Question: I have the table 'cname'
'''
CREATE TABLE cname
(
cid integer,
cname text,
rel text
)
'''
and these are some data in it.
'''
INSERT INTO cname VALUES (1, 'name1', 'a1');
INSERT INTO cname VALUES (2, 'surname1', 'a1');
INSERT INTO cname VALUES (3, 'name2', 'b2');
INSERT INTO cname VALUES (4, 'surname2', 'b2');
'''
and it look like this,

- 'rel''cid''cid''(1,2)'
---
expecting reslut
'''
cname
-----
surname1_name1
'''
Note : while concatenate the filed 'cname' the should come first, i.e in 'rel'
the max of cid (2) should consider first.
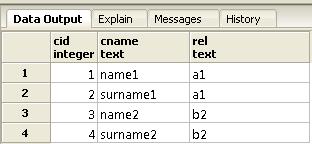
Answer: According to your criteria you can do this in two ways..
Option 1 - using <URL>
'''
with cte as (
select cname,rel from cname order by cid desc
)
select string_agg(cname,'.') full_name from cte group by rel
'''
Option 2 - using a sub select on
'''
select string_agg(cname,'.') full_name
from (select cname,rel from cname order by cid desc) t
group by rel
'''
---
You can <URL>